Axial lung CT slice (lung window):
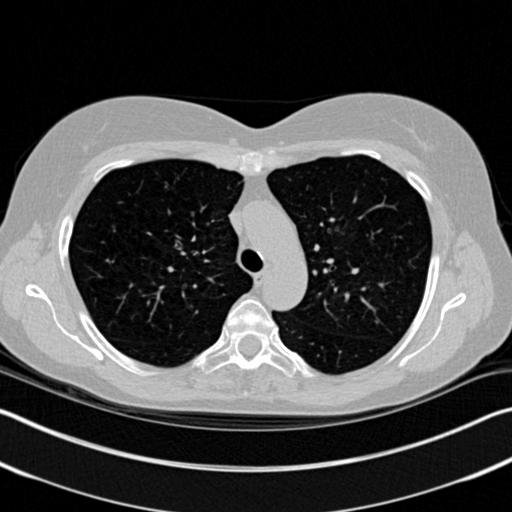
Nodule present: no